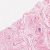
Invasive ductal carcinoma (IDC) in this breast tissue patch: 0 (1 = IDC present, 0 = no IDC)